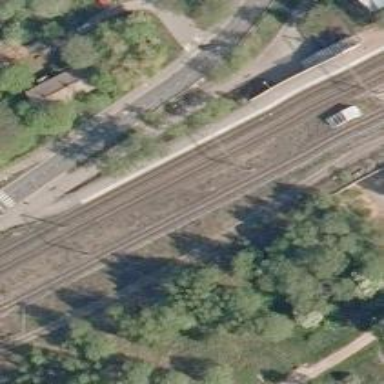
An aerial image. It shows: Railway signal supported by catenary mast.